Question: I'm looking for the math that give me the direction in which i'm crossing a body.
I'm out of ideas, I know it must be very simplistic application of trigonometry but I tried various things without success.. Not sure what is the best approach.
Here the details:

So I have a body that is rotated at a given angle and I need to find out if i'm entering the body from it's back or from it's front.
The trajectory in this use-case is defined by the mouse position (on move), therefore I can draw a line from the previous Point and the current Point.
Hope someone can help me with this:) & Thanks very much in advance.
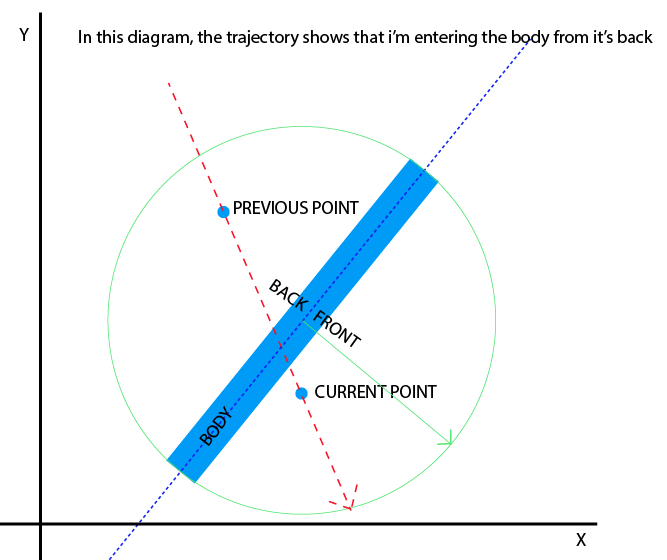
Answer: This can be solved using a few <URL>. First of all, construct a vector representing the movement.
'''
movement = currentPoint - previousPoint
'''
Then to see whether it with the orientation of the body (specified by 'normal', the normal vector on the front of the body), just use the dot product: if 'movement dot normal > 0', movement is in the direction of the normal on the front, so it hits the body from the back. Otherwise it hits the body from the front.
Note that we do not normalize any vectors, that is not needed when you just want to know whether it hits the object from back or front. A nice bonus is that when you normalize 'movement', (I assume that 'normal' is already normalized), the dot product between 'movement' and 'normal' represents the incident angle: 'angle = arccos(movement dot normal)'
## Edit
This approach handles a relative movement so you still need to test for intersection with the object to know whether you hit it at all. To achieve this, test for line-object intersection. (Depends on your object so I can't really say a lot more about this.)